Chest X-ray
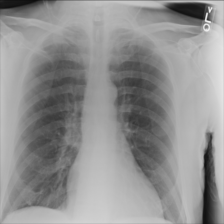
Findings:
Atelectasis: negative
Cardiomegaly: negative
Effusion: negative
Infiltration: negative
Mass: negative
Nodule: negative
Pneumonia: negative
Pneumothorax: negative
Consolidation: negative
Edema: negative
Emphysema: negative
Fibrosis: negative
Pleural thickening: negative
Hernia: negative